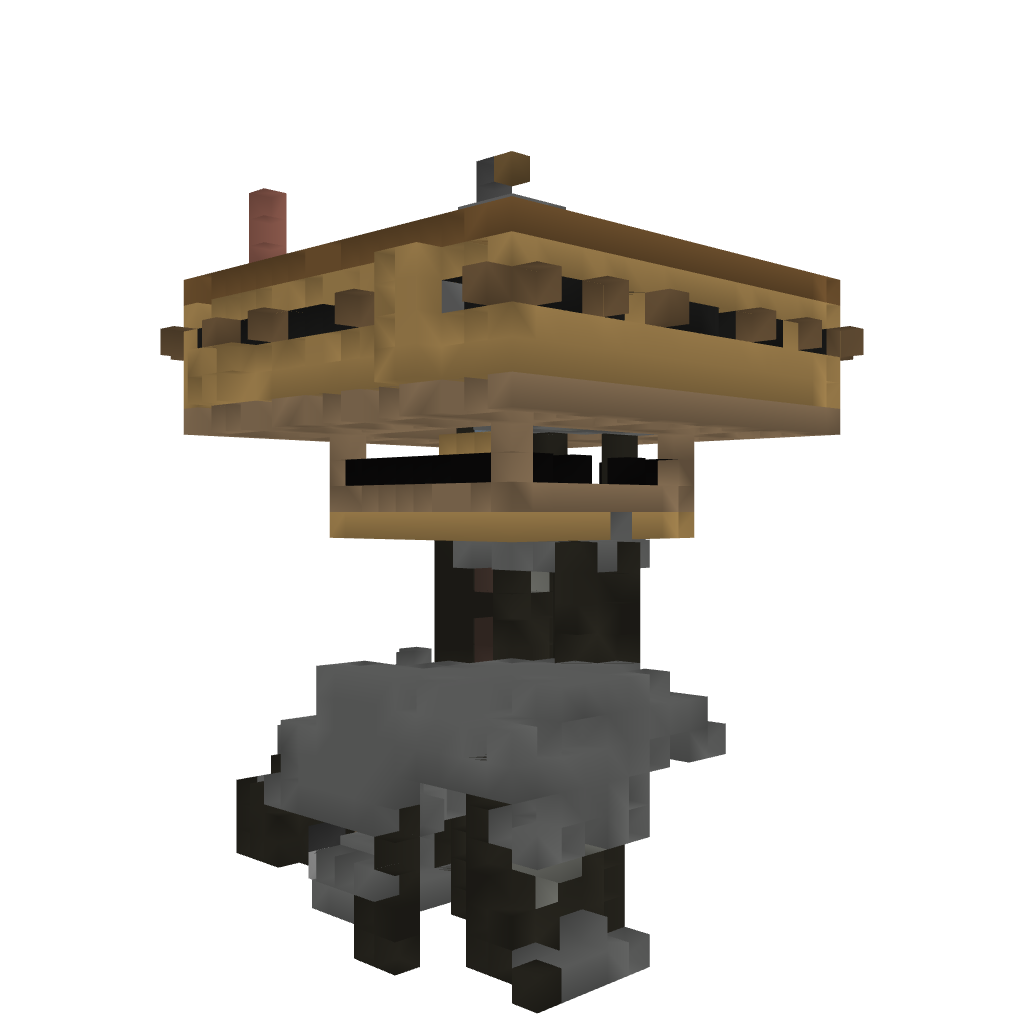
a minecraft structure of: Tree House